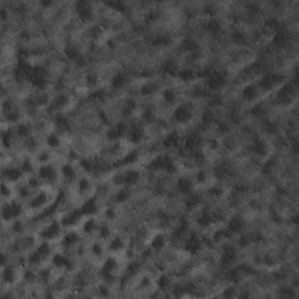
Label: non_frost